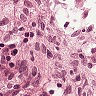
Metastatic tissue present: no